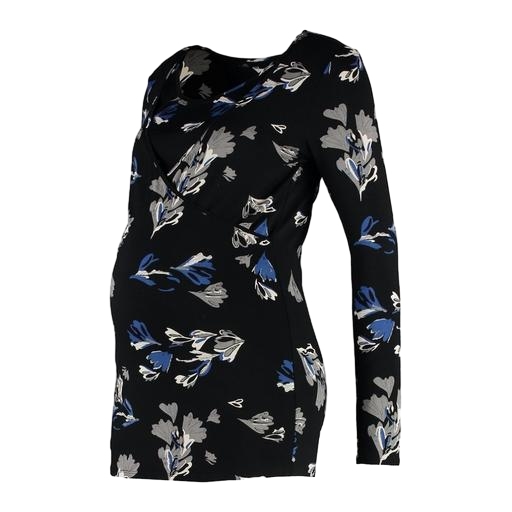
maternity black floral tie tunic, black signature floral-print shirt, black slim signature floral print shirt, white background